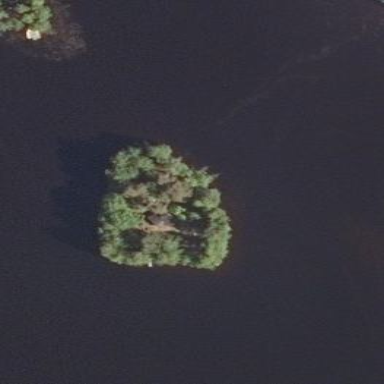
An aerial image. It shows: Island.